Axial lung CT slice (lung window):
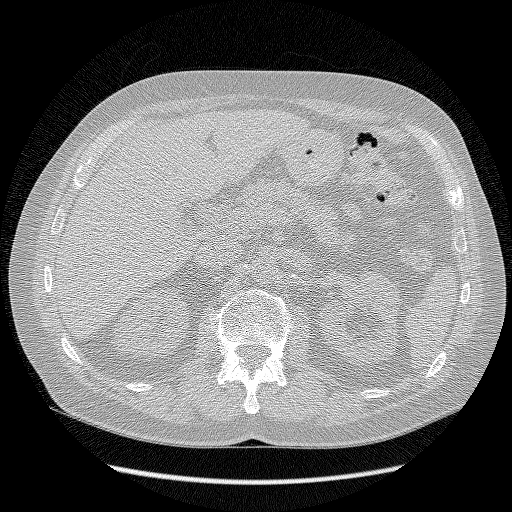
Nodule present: no